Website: home-depot
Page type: account-selection
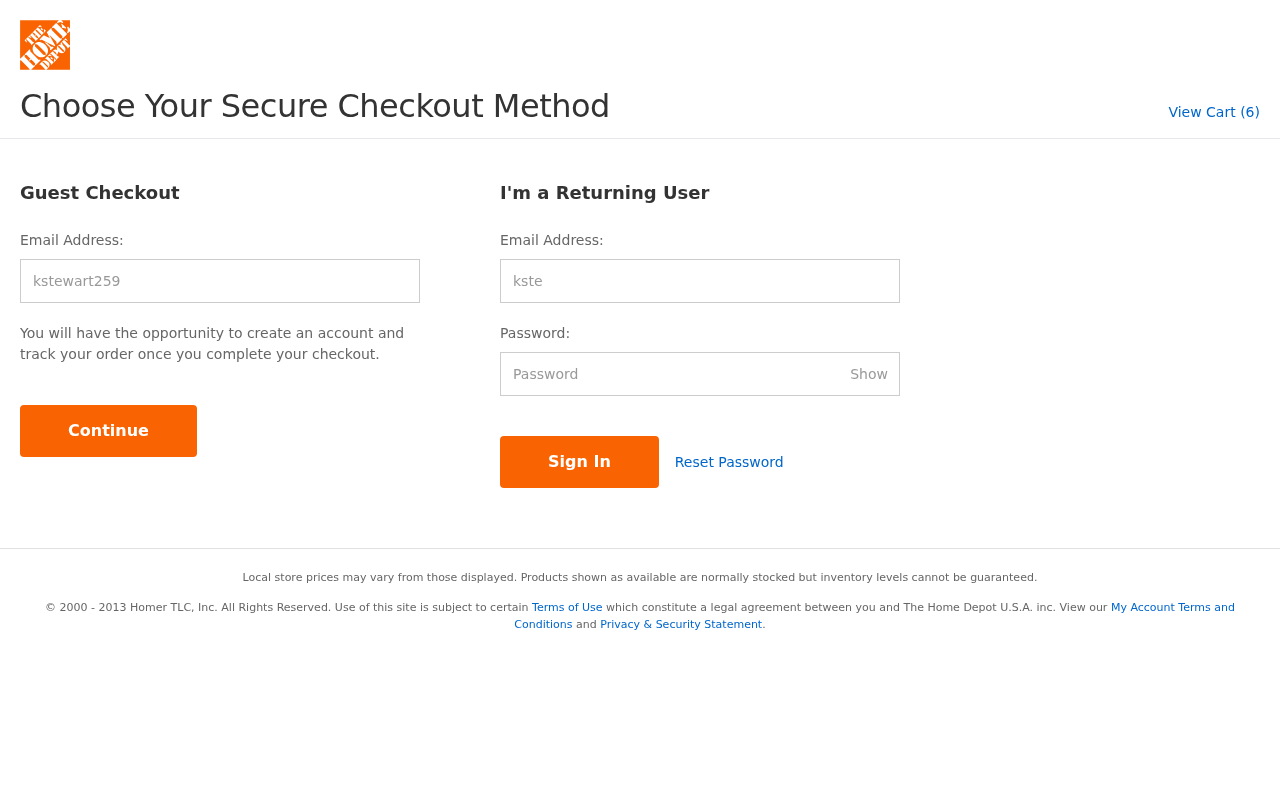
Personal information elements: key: PII_LOGIN_USERNAME
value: kstewart259
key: PII_LOGIN_USERNAME2
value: kstewart259
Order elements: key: ORDER_NUM_ITEMS
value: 6